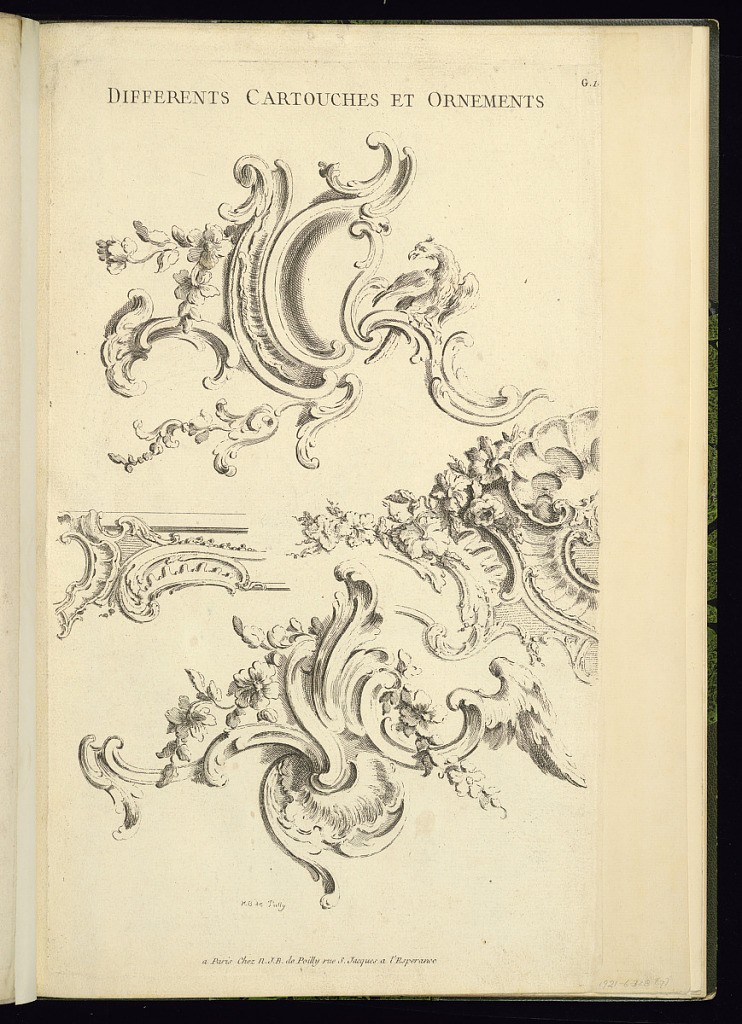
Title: Ornament Designs
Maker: Nicolas-Jean-Baptiste Poilly, de, French, 1707 – 1780
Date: mid- 18th century
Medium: Etching and engraving on laid paper
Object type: Print
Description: Title page for a suite of cartouches and ornament prints. Title is lettered above with four individual designs for rococo ornament featuring acanthus leaves, c-scrolls, shell, wings, and floral motifs. The plate is signed and numbered.